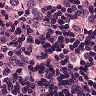
Metastatic tissue present: yes